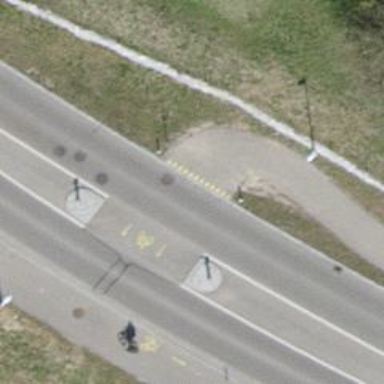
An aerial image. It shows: Unmarked crossing with crossing island and markings.